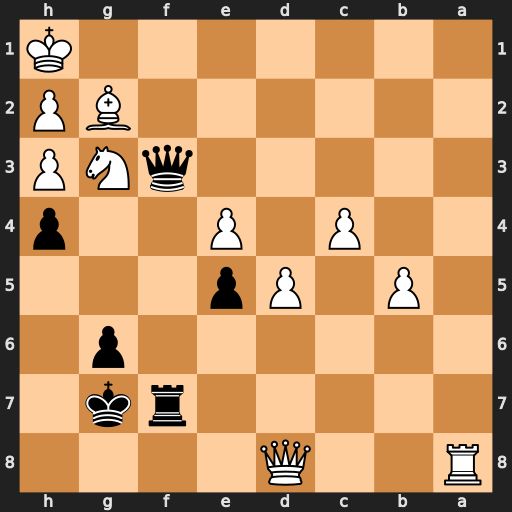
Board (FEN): R2Q4/5rk1/6p1/1P1Pp3/2P1P2p/5qNP/6BP/7K
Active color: b
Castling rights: -
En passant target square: -
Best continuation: Qd1+ Nf1 Rxf1+ Bxf1 Qxf1#